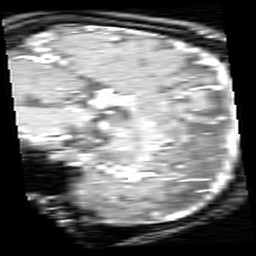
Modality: inplaneT1
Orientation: sagittal
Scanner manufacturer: ge
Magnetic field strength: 3 T
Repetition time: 0.2 s
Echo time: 0.0036 s